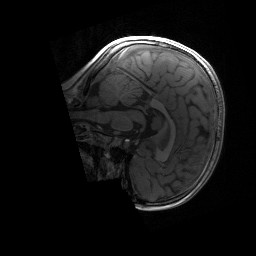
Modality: T1w
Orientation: sagittal
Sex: female
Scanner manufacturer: siemens
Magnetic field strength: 3 T
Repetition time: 1.9 s
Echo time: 0.00243 s